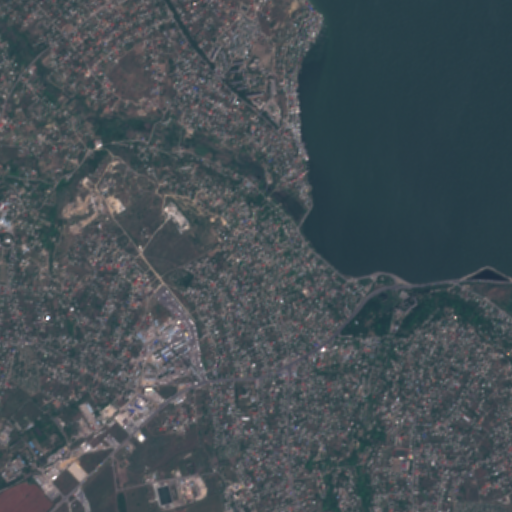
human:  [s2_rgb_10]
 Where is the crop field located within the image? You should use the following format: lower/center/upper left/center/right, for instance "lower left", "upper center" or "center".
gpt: The crop field is located in the lower left of the image.
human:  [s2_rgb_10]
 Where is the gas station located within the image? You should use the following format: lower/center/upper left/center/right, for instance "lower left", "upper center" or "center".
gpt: The gas station is located in the lower left of the image.
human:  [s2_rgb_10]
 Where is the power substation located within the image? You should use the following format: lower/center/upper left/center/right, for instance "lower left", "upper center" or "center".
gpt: The power substation is located in the upper left of the image.
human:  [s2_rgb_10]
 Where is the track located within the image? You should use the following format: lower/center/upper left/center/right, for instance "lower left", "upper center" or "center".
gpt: The track is located in the lower left of the image.
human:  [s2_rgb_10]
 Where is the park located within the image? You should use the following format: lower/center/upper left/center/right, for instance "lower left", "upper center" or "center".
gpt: There is no park in the image.